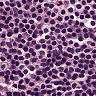
Metastatic tissue present: no